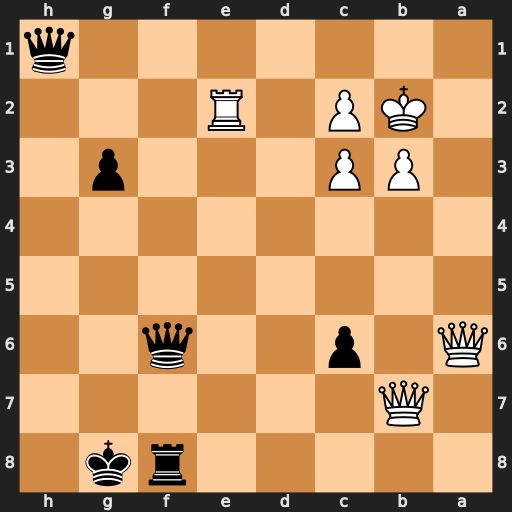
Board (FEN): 5rk1/1Q6/Q1p2q2/8/8/1PP3p1/1KP1R3/7q
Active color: b
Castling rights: -
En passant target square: -
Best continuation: g2 Rxg2+ Qxg2